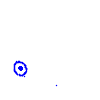
Particle: electron